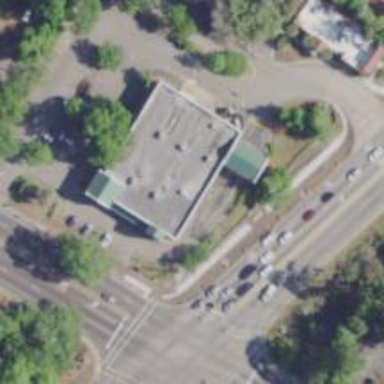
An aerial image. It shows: Pharmacy.